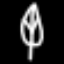
Label: leaf